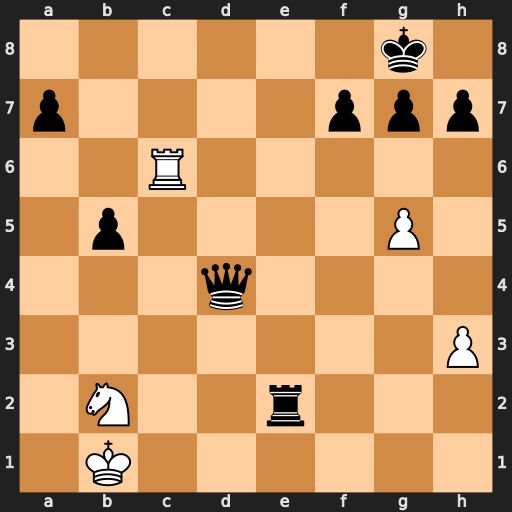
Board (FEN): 6k1/p4ppp/2R5/1p4P1/3q4/7P/1N2r3/1K6
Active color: w
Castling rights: -
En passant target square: -
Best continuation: Rc8+ Qd8 Rxd8+ Re8 Rxe8#